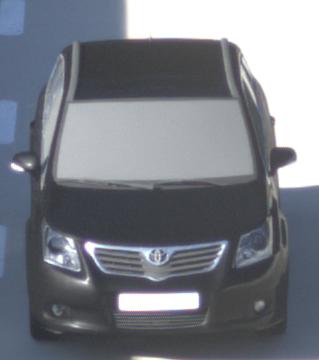
Make: Toyota
Model: Avensis 1.6
Detailed model: Avensis (T27) Notch Back
Model produced from: 2009/01
Model produced until: 2010/08
Doors: 4
Color: black
Road condition: dry road
Daytime: sunrise or sunset
Contrast: medium contrast